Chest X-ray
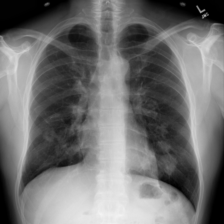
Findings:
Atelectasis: negative
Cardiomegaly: negative
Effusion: negative
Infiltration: negative
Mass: positive
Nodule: negative
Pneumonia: negative
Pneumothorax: negative
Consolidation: negative
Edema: negative
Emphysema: negative
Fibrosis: negative
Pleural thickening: negative
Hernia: negative